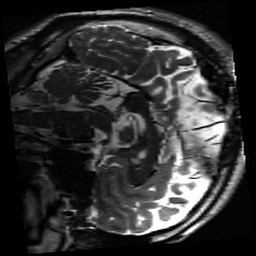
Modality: inplaneT2
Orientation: sagittal